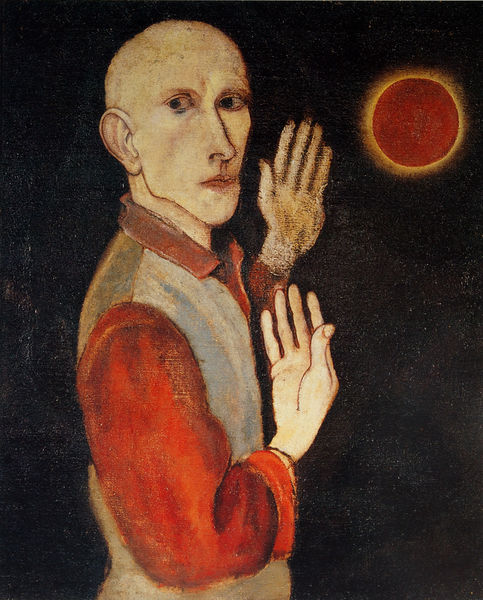
Titel: Selbstbildnis
Künstler: Alois Seidl
Standort: München
Institution: Galerie Bernd Dürr
Schlagwörter: dunkel, haut, himmel, kopf, mann, gelb, grün, ocker, finger, geste, grau, hell, mund, nacht, nase, ohr, profil, schwarz, symbol, weiss, blick, rot, expressionismus, hemd, jacke, arme, augen, gesicht, kragen, ärmel, bildnis, gesten, hände, portrait, porträt, sonne, kinn, lippen, ohren, kreis, moderne, kahl, finster, glatze, weste, umriss, mond, gestik, gestus, selbstportrait, picasso, schiele, umrisszeichnung, gatze, häde, mondfinsternis, polunder, roter mann, sonnenfinsternis